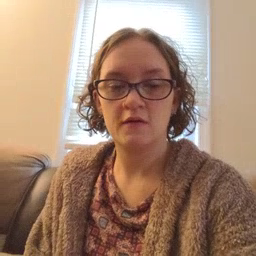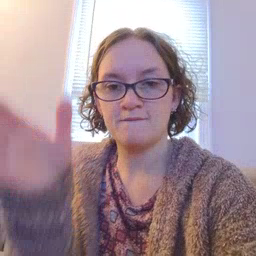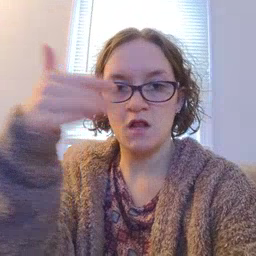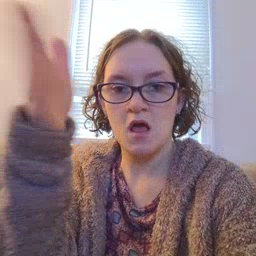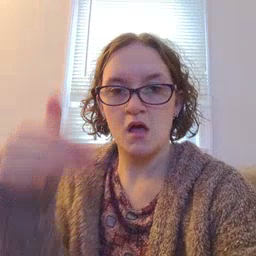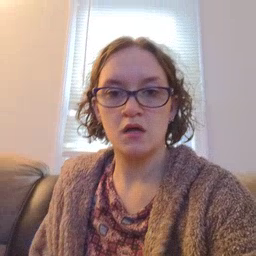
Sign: flag